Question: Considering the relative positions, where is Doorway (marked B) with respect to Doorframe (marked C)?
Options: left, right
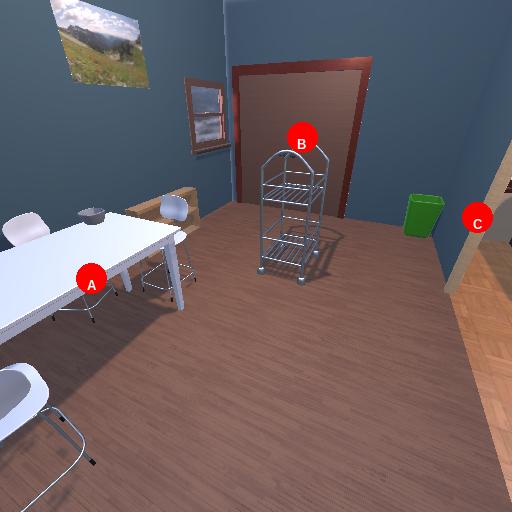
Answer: left